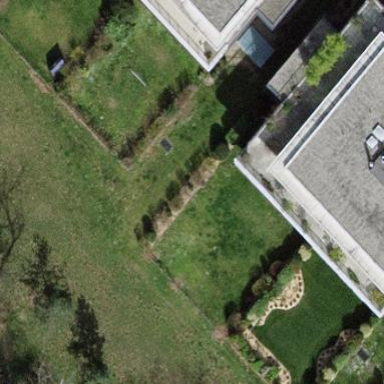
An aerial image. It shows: Garden surrounded by fence.